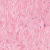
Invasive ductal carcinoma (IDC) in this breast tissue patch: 0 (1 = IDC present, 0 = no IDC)